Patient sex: F
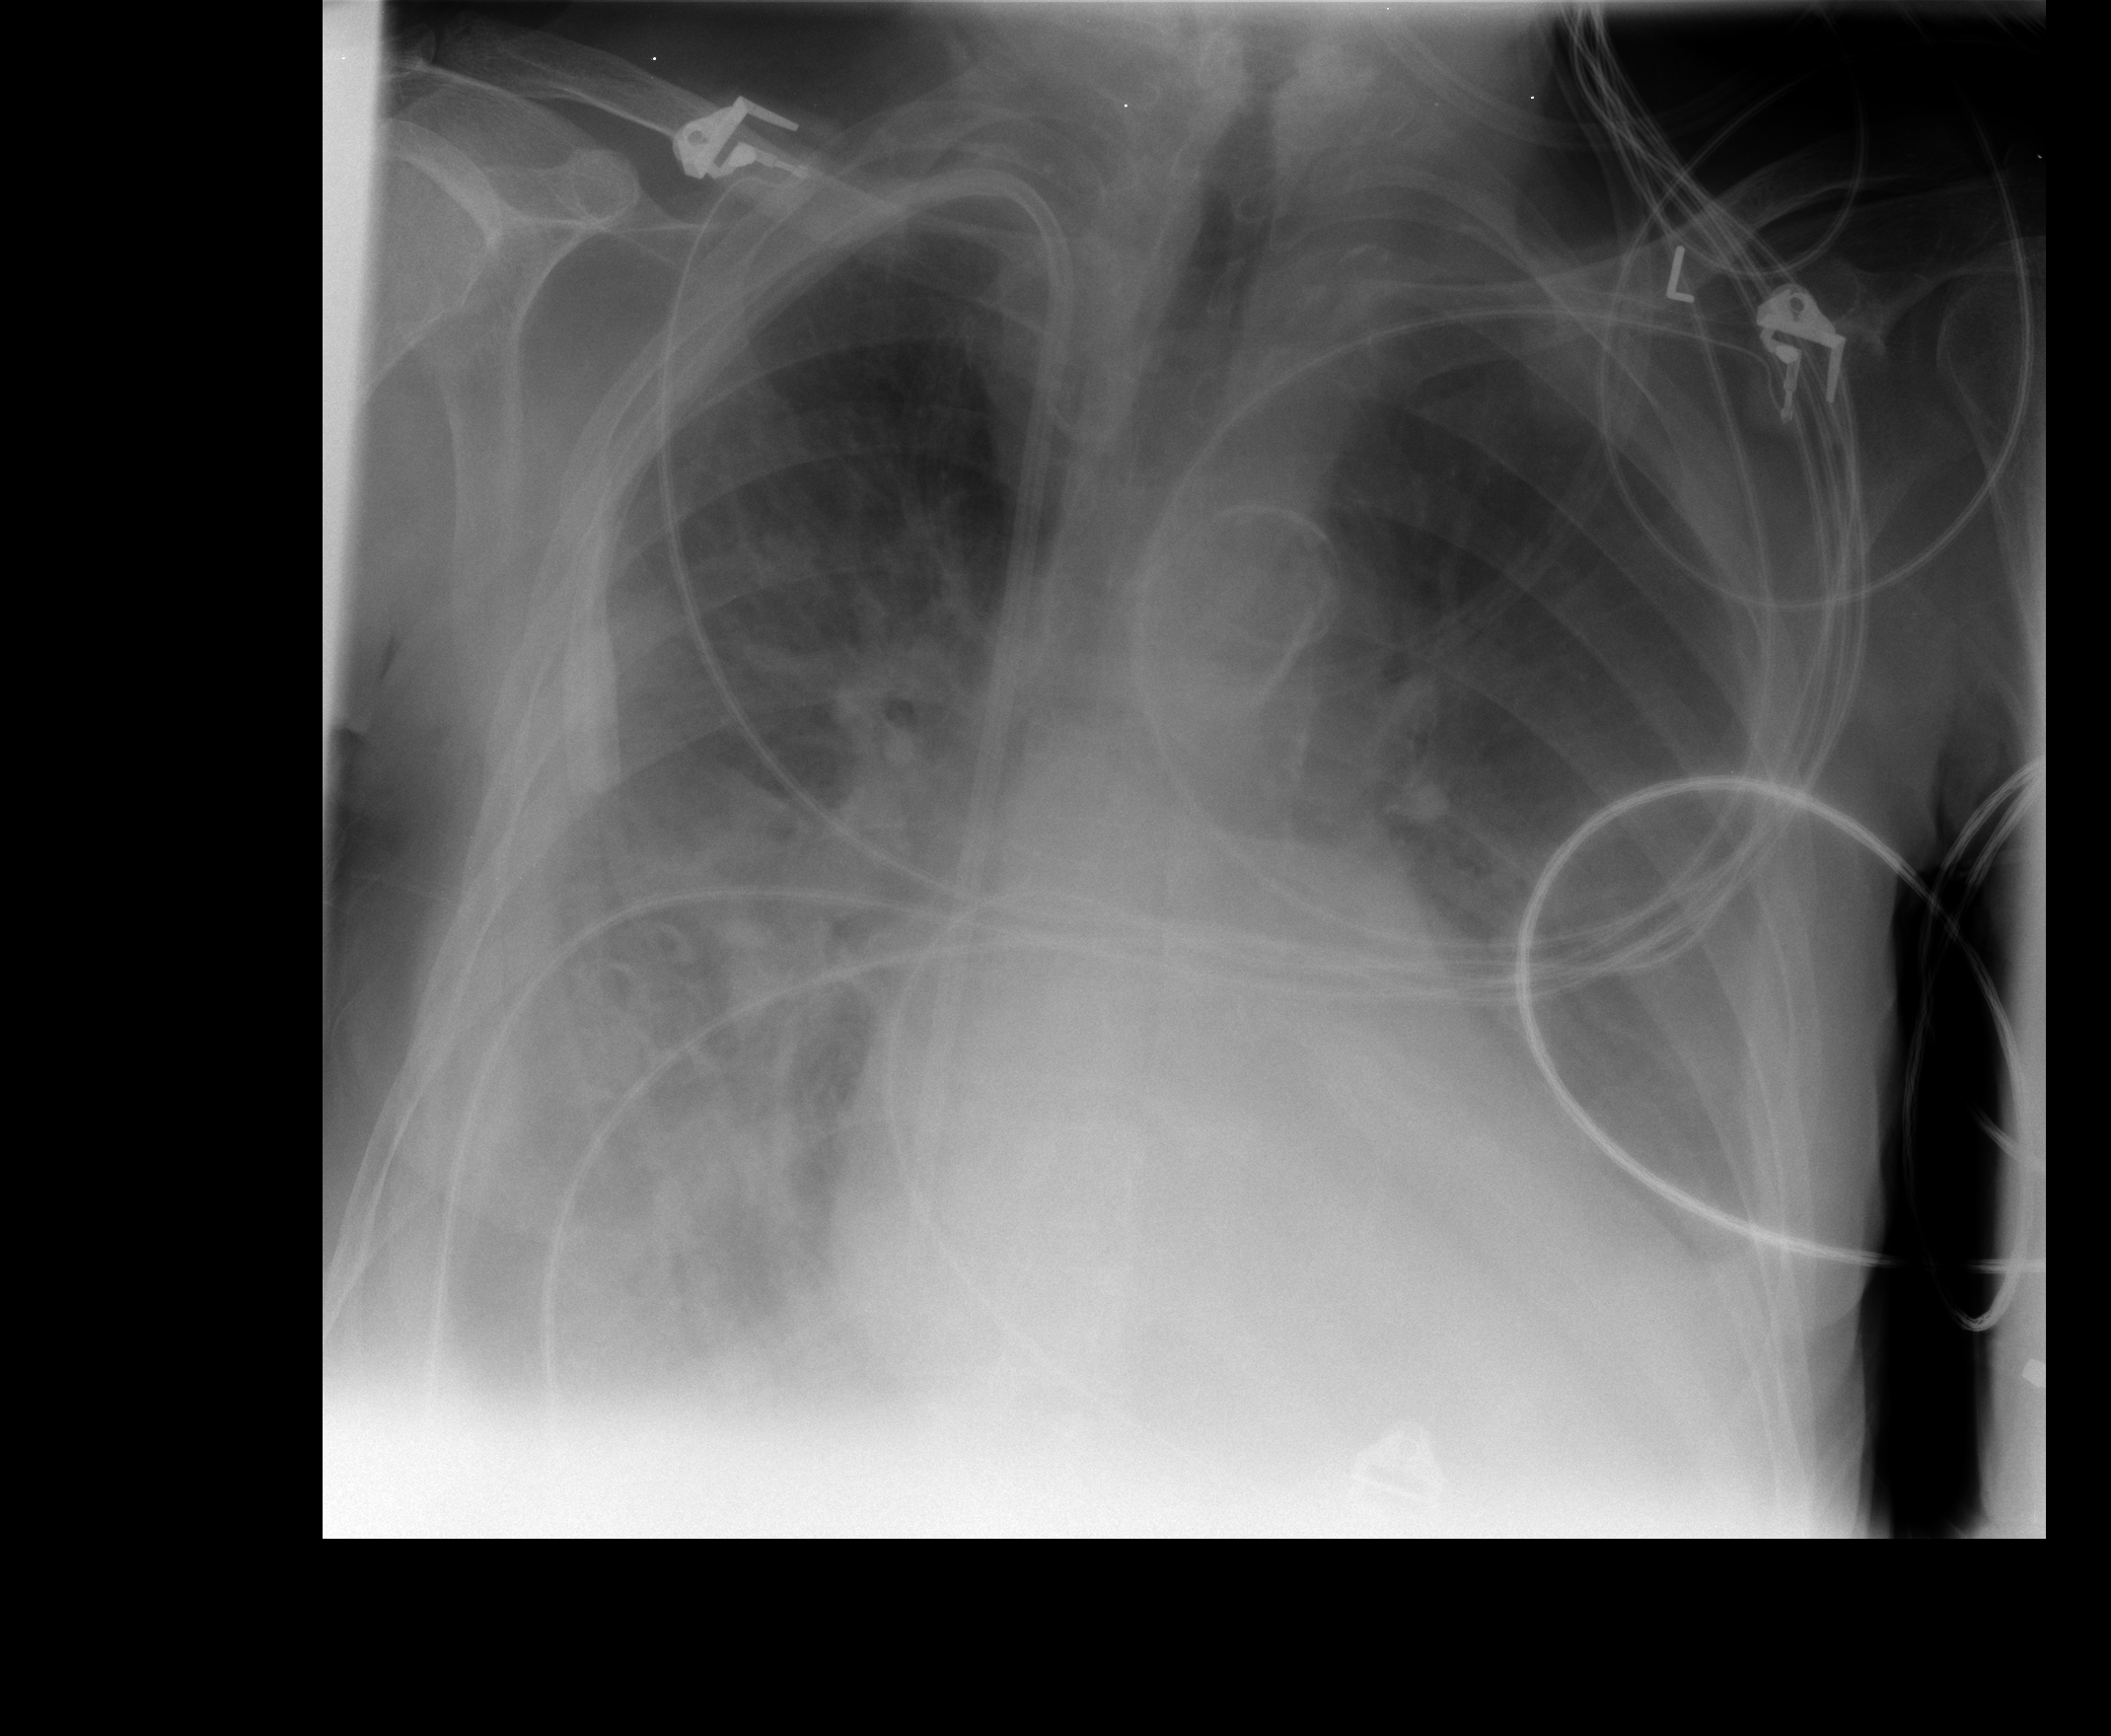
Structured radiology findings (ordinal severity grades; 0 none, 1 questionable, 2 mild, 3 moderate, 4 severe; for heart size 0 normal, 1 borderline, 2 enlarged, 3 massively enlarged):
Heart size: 2
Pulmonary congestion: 2
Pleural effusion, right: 3
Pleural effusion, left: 3
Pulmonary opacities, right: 2
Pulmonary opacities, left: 0
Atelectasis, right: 2
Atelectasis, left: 2